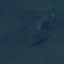
Land use / land cover: Forest